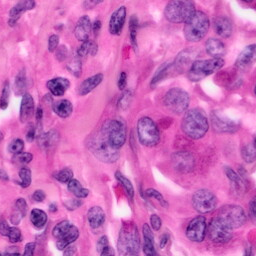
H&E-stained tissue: Pancreatic